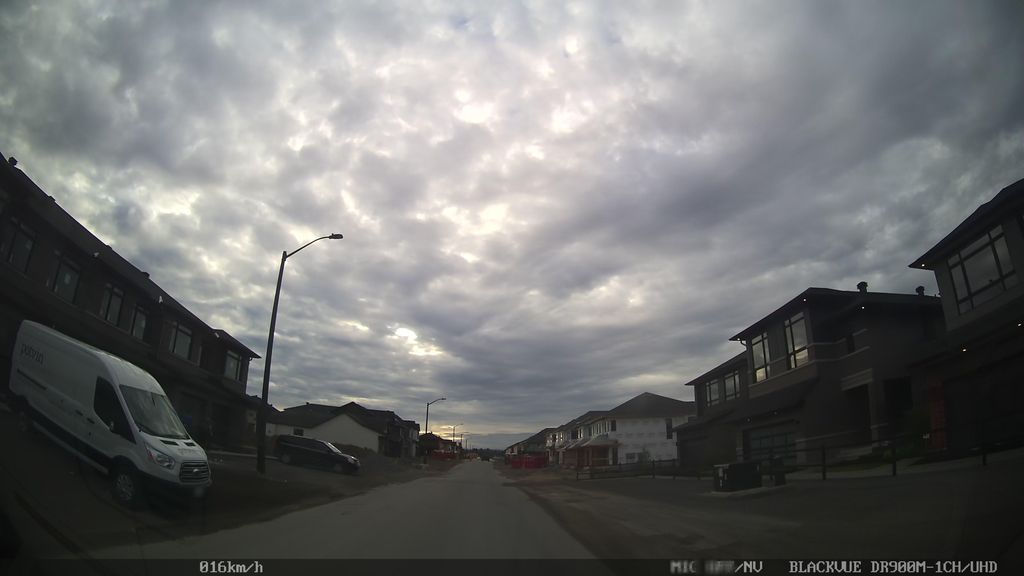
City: ottawa-gatineau